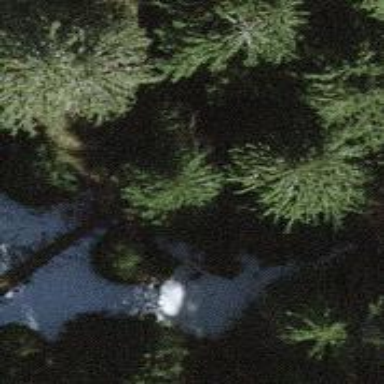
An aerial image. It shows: Single tag "natural: tree."